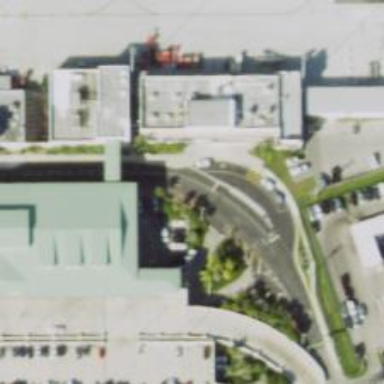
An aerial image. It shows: Bus station.